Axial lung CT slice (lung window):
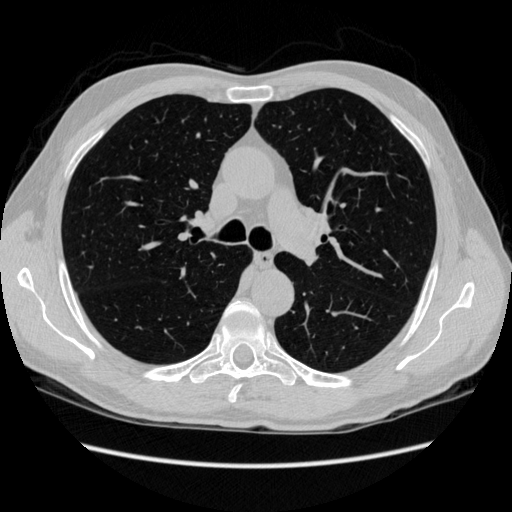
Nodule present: no